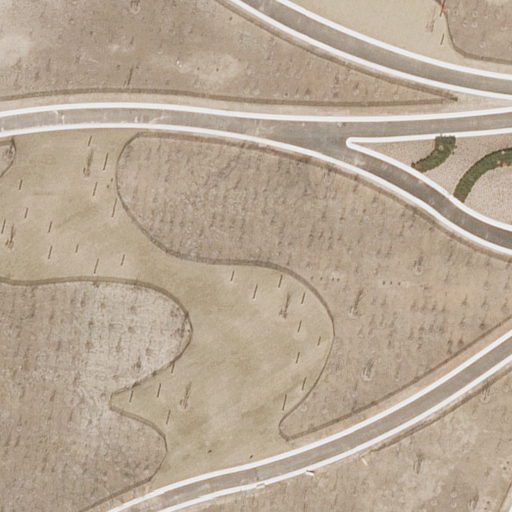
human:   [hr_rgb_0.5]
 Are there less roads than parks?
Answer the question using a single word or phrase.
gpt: no

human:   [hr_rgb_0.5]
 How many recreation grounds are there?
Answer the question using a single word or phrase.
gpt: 1

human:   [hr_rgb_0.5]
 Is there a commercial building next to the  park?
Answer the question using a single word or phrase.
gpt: no

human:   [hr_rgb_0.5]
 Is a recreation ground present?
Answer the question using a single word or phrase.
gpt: yes

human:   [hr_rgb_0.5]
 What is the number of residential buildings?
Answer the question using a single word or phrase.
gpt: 0

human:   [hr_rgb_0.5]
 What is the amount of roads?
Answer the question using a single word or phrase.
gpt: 4

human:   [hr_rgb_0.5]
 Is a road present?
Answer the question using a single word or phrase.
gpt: yes

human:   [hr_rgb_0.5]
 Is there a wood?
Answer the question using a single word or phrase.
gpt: yes

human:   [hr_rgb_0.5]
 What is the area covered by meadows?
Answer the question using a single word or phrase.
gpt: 494m2

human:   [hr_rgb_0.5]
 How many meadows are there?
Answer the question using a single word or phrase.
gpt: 1

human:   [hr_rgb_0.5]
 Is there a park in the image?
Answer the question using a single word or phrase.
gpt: yes

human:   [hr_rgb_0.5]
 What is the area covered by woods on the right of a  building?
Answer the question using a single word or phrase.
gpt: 0m2

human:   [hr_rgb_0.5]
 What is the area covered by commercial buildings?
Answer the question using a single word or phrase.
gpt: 0m2

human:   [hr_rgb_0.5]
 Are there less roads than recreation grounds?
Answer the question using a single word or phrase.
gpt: no

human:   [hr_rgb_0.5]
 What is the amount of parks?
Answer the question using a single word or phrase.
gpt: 1

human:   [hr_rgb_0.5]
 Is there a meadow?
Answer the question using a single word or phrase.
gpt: yes

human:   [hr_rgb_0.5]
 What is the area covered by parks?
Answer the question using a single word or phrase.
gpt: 7693m2

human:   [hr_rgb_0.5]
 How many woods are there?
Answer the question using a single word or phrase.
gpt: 1

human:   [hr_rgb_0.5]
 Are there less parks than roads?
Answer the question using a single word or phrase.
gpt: yes

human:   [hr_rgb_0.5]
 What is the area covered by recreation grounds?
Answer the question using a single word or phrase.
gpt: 72m2

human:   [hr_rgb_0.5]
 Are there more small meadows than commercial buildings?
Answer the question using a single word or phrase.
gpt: no

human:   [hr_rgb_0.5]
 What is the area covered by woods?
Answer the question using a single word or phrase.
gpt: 4014m2

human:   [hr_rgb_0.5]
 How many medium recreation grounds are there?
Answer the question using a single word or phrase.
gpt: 0

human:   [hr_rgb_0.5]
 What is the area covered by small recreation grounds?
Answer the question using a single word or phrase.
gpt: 72m2

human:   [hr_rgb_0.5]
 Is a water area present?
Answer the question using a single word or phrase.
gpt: no

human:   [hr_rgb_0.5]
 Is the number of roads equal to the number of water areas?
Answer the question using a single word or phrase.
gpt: no

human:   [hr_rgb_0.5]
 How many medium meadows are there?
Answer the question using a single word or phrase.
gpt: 1

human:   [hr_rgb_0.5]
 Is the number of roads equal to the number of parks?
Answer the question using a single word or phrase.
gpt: no

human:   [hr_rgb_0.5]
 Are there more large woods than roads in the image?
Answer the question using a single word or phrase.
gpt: no

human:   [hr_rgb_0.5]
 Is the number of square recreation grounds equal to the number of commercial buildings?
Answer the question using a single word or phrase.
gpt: yes

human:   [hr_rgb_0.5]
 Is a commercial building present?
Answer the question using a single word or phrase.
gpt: no

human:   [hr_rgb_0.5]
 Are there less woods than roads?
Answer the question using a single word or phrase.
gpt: yes

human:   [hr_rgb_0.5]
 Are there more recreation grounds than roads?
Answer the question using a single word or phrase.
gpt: no

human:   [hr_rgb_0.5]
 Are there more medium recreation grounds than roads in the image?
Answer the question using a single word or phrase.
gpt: no

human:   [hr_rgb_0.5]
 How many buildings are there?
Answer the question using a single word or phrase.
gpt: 0

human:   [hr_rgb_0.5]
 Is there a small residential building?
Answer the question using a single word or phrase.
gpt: no

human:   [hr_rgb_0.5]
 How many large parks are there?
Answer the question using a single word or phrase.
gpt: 1

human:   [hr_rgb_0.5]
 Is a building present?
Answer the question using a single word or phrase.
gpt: no

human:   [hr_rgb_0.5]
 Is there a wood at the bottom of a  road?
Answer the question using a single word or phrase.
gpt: yes

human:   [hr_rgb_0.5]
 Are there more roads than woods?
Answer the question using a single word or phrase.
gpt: yes

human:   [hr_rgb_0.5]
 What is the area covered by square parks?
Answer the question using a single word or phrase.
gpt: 0m2

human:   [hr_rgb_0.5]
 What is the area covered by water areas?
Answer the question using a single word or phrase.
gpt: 0m2

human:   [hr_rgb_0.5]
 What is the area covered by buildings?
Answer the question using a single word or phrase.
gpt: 0m2

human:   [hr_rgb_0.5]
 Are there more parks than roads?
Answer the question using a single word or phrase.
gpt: no

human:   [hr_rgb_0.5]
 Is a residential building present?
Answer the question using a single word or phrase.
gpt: no

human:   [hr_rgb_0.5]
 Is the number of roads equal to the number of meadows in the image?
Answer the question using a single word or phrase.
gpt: no

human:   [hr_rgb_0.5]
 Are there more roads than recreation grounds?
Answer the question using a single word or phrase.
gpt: yes

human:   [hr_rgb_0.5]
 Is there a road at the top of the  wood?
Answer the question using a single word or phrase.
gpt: yes

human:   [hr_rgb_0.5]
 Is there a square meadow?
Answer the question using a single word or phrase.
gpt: no

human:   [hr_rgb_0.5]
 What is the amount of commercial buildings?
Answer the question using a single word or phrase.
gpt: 0

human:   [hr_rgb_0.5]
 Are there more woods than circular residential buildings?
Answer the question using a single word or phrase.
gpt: yes

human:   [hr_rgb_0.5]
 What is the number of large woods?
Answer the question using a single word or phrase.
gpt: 1

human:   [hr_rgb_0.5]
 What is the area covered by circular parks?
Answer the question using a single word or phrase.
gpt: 0m2

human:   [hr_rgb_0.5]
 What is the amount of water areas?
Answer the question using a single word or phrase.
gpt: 0

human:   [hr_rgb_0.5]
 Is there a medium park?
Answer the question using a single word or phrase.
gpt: no

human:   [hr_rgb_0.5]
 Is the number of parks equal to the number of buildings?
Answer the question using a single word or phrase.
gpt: no

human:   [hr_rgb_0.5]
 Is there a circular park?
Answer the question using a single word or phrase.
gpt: no

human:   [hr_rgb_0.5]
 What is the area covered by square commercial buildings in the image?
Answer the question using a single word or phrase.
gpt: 0m2

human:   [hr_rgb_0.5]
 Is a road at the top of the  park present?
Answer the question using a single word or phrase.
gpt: no

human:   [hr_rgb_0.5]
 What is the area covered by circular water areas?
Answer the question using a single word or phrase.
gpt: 0m2

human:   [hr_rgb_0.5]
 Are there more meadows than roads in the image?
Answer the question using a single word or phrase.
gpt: no

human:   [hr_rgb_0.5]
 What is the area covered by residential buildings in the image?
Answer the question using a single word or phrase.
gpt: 0m2

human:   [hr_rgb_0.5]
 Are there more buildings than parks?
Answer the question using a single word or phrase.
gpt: no

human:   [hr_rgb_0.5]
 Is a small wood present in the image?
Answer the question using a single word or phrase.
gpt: no